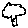
Label: tree